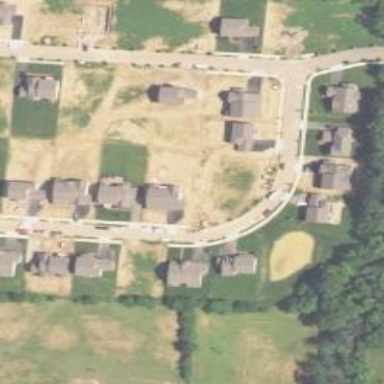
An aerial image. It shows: Residential road.